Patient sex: M
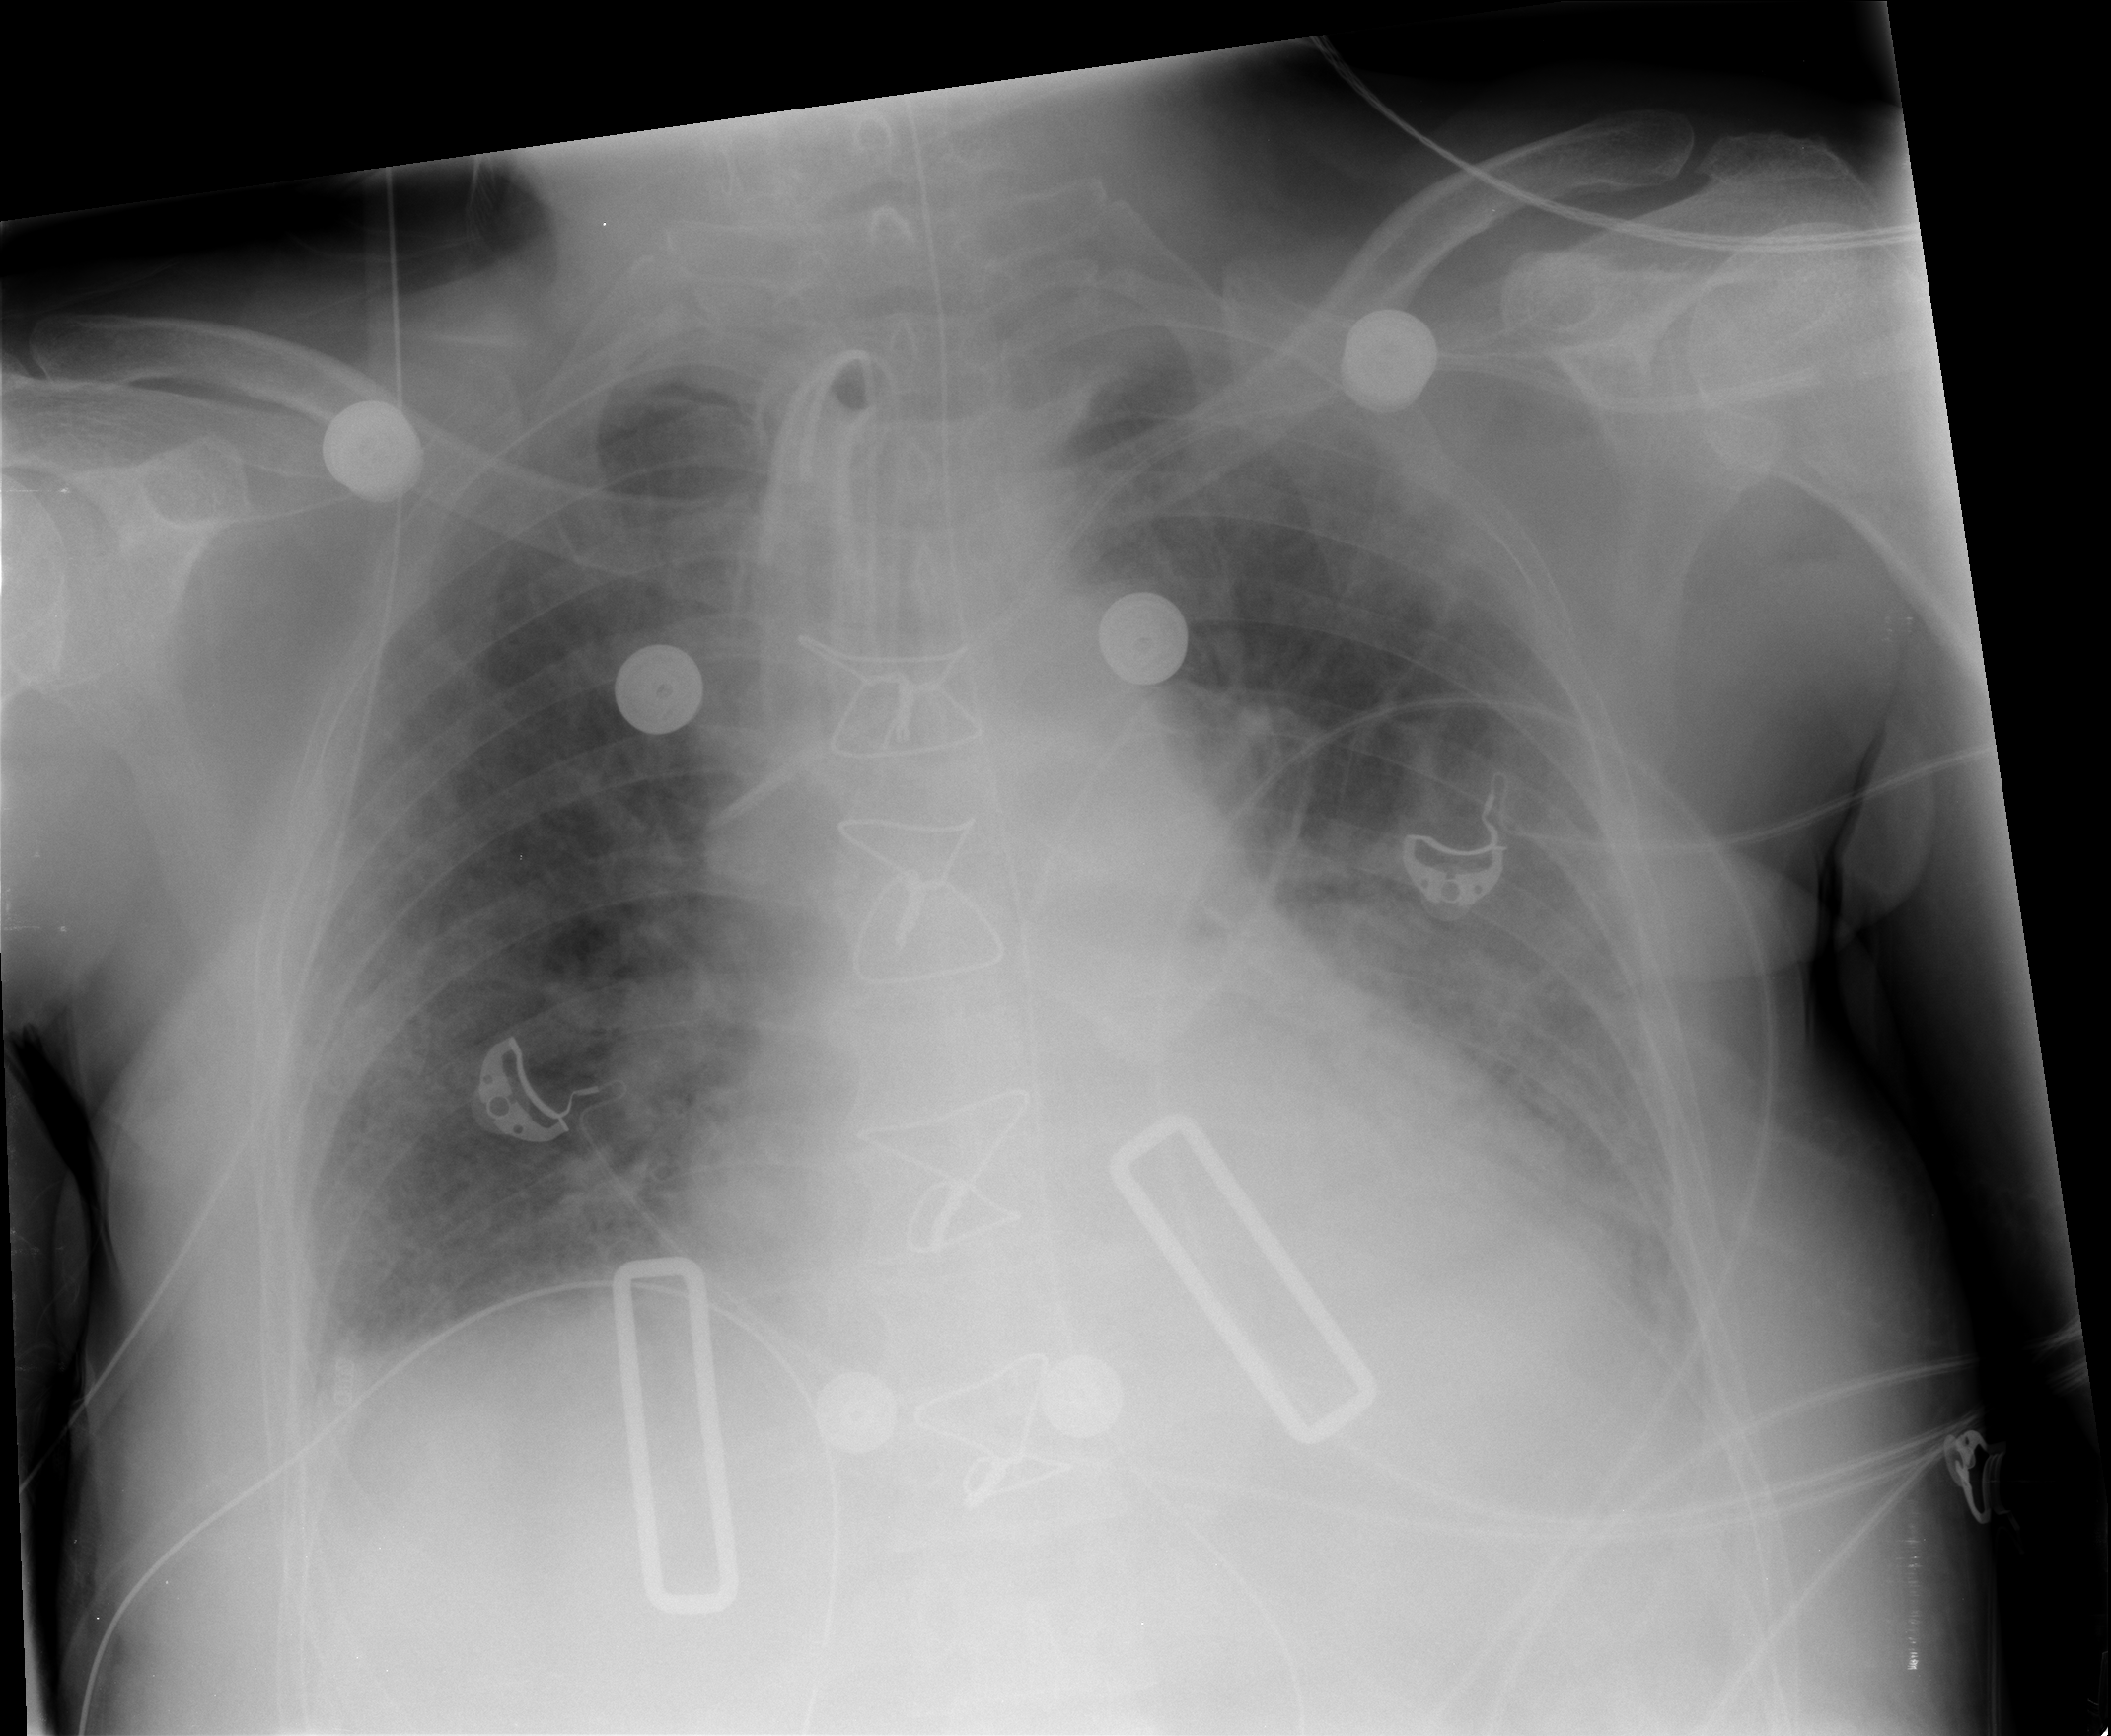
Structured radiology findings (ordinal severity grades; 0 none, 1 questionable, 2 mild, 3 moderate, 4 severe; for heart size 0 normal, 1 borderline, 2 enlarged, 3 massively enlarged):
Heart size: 2
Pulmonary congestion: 2
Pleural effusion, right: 2
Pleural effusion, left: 2
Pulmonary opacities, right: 2
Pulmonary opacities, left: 1
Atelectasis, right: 2
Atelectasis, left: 2